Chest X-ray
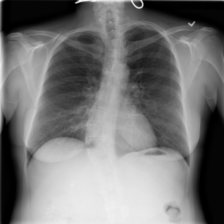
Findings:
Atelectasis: negative
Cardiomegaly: negative
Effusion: negative
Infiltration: negative
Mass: negative
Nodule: negative
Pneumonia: negative
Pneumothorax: negative
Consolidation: negative
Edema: negative
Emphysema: negative
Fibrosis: negative
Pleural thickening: negative
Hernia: negative